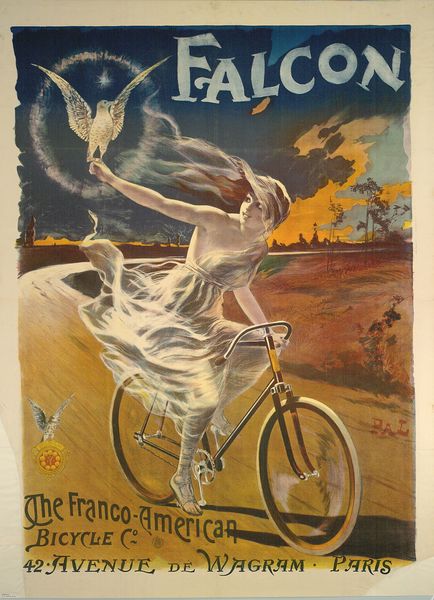
Titel: FALCON; The Franco-American BICYCLE CO.; PARIS
Künstler: Jean de Pal
Standort: Wien
Institution: Albertina, Wien
Schlagwörter: blau, falke, hand, himmel, vogel, weiß, wolken, bäume, gelb, landschaft, mädchen, stadt, bewegung, finger, frankreich, frau, haar, hintergrund, kleid, nacht, paris, strasse, rot, weg, wolke, arm, faru, taube, wind, gewand, haare, fliegen, kreis, schnell, kette, landstraße, speichen, werbung, rad, jugendstil, sandalen, zehen, haarspange, stern, druck, lithographie, text, plakat, reklame, fahrrad, fahren, karte, dynamisch, film, stange, lenker, reifen, radeln, geschwindigkeit, schnelligkeit, legende, zahnrad, schirft, avenue, treten, aura, amerikanisch, pedale, bremse, wagram, american, propaganda, w, schrift#, 30er, falcon, bicycle, fahrtwind, frau fahrrad, the franco american, avenue wagram, fahrradwerbung